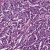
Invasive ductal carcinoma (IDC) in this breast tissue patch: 1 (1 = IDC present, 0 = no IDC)